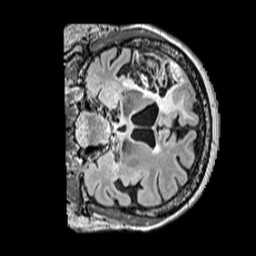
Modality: FLAIR
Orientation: coronal
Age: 76
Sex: female
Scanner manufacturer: siemens
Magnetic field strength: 3 T
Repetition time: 5 s
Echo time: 0.387 s